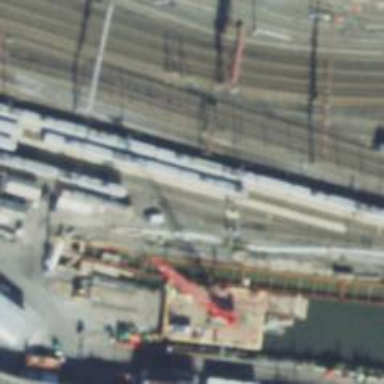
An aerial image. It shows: Rail yard with electrified contact lines for the railway.